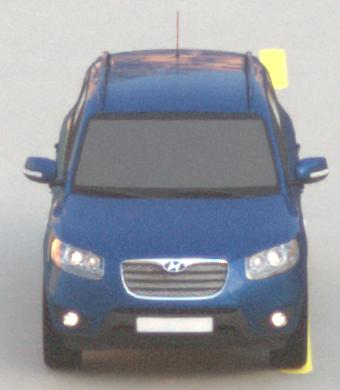
Make: Hyundai
Model: Santa Fe 2.4
Detailed model: Santa Fe (CM)
Model produced from: 2010/01
Model produced until: 2012/09
Doors: 5
Color: blue
Road condition: dry road
Daytime: sunrise or sunset
Contrast: low contrast